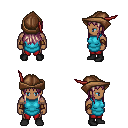
a pixel art fantasy rpg character, male body template, human, dark skin, teal tunic, red pants, white blonde unkempt hairstyle, leather cap, leather bracers, black shoes, four views (front, back, left, right), 2x2 character sprite sheet, small pixel art, hard edges, no anti-aliasing